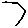
Label: hexagon